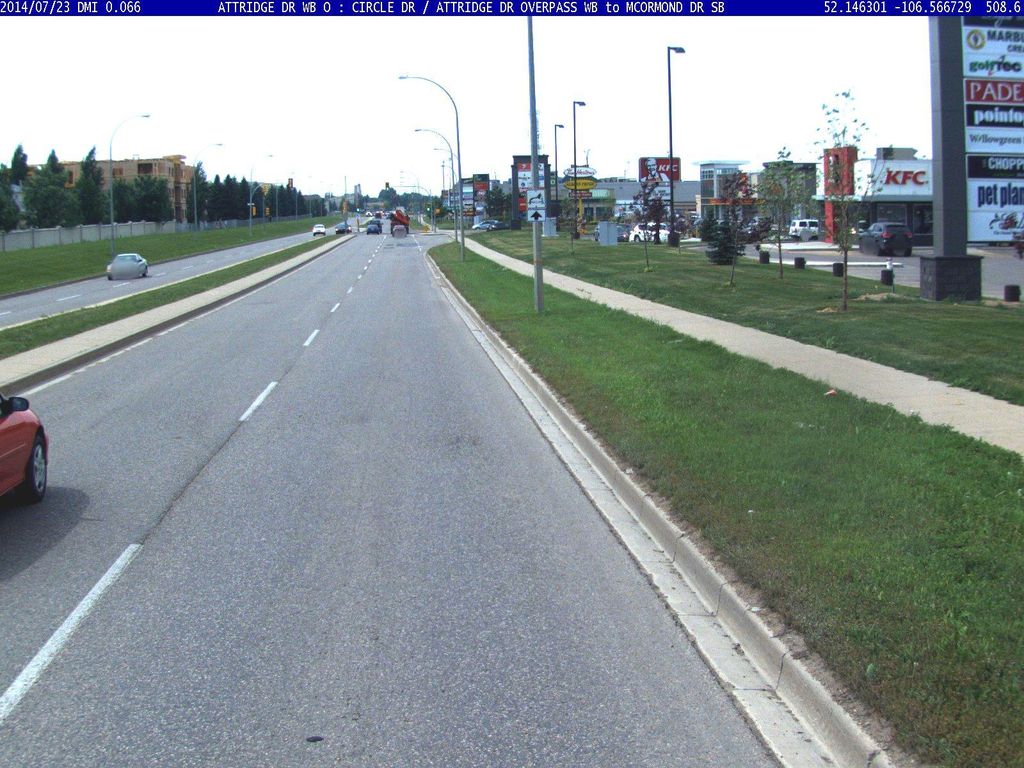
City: saskatoon